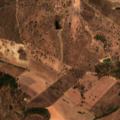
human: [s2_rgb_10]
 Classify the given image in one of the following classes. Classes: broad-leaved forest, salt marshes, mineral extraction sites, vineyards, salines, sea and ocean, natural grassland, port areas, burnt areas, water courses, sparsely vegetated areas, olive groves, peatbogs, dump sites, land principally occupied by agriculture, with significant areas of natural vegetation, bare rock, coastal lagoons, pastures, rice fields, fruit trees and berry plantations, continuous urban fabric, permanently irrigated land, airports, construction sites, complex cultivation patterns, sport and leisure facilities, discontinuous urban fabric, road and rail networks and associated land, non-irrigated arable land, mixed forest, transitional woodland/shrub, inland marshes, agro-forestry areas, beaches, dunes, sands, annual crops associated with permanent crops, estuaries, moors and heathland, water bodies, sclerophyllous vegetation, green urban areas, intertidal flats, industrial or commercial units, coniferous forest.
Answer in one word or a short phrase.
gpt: non-irrigated arable land, agro-forestry areas, broad-leaved forest